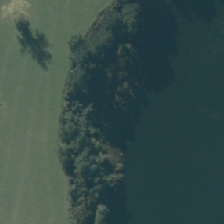
Land cover: deciduous_hardwood